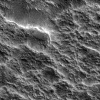
Atmospheric dust classification: not_dusty